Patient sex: M
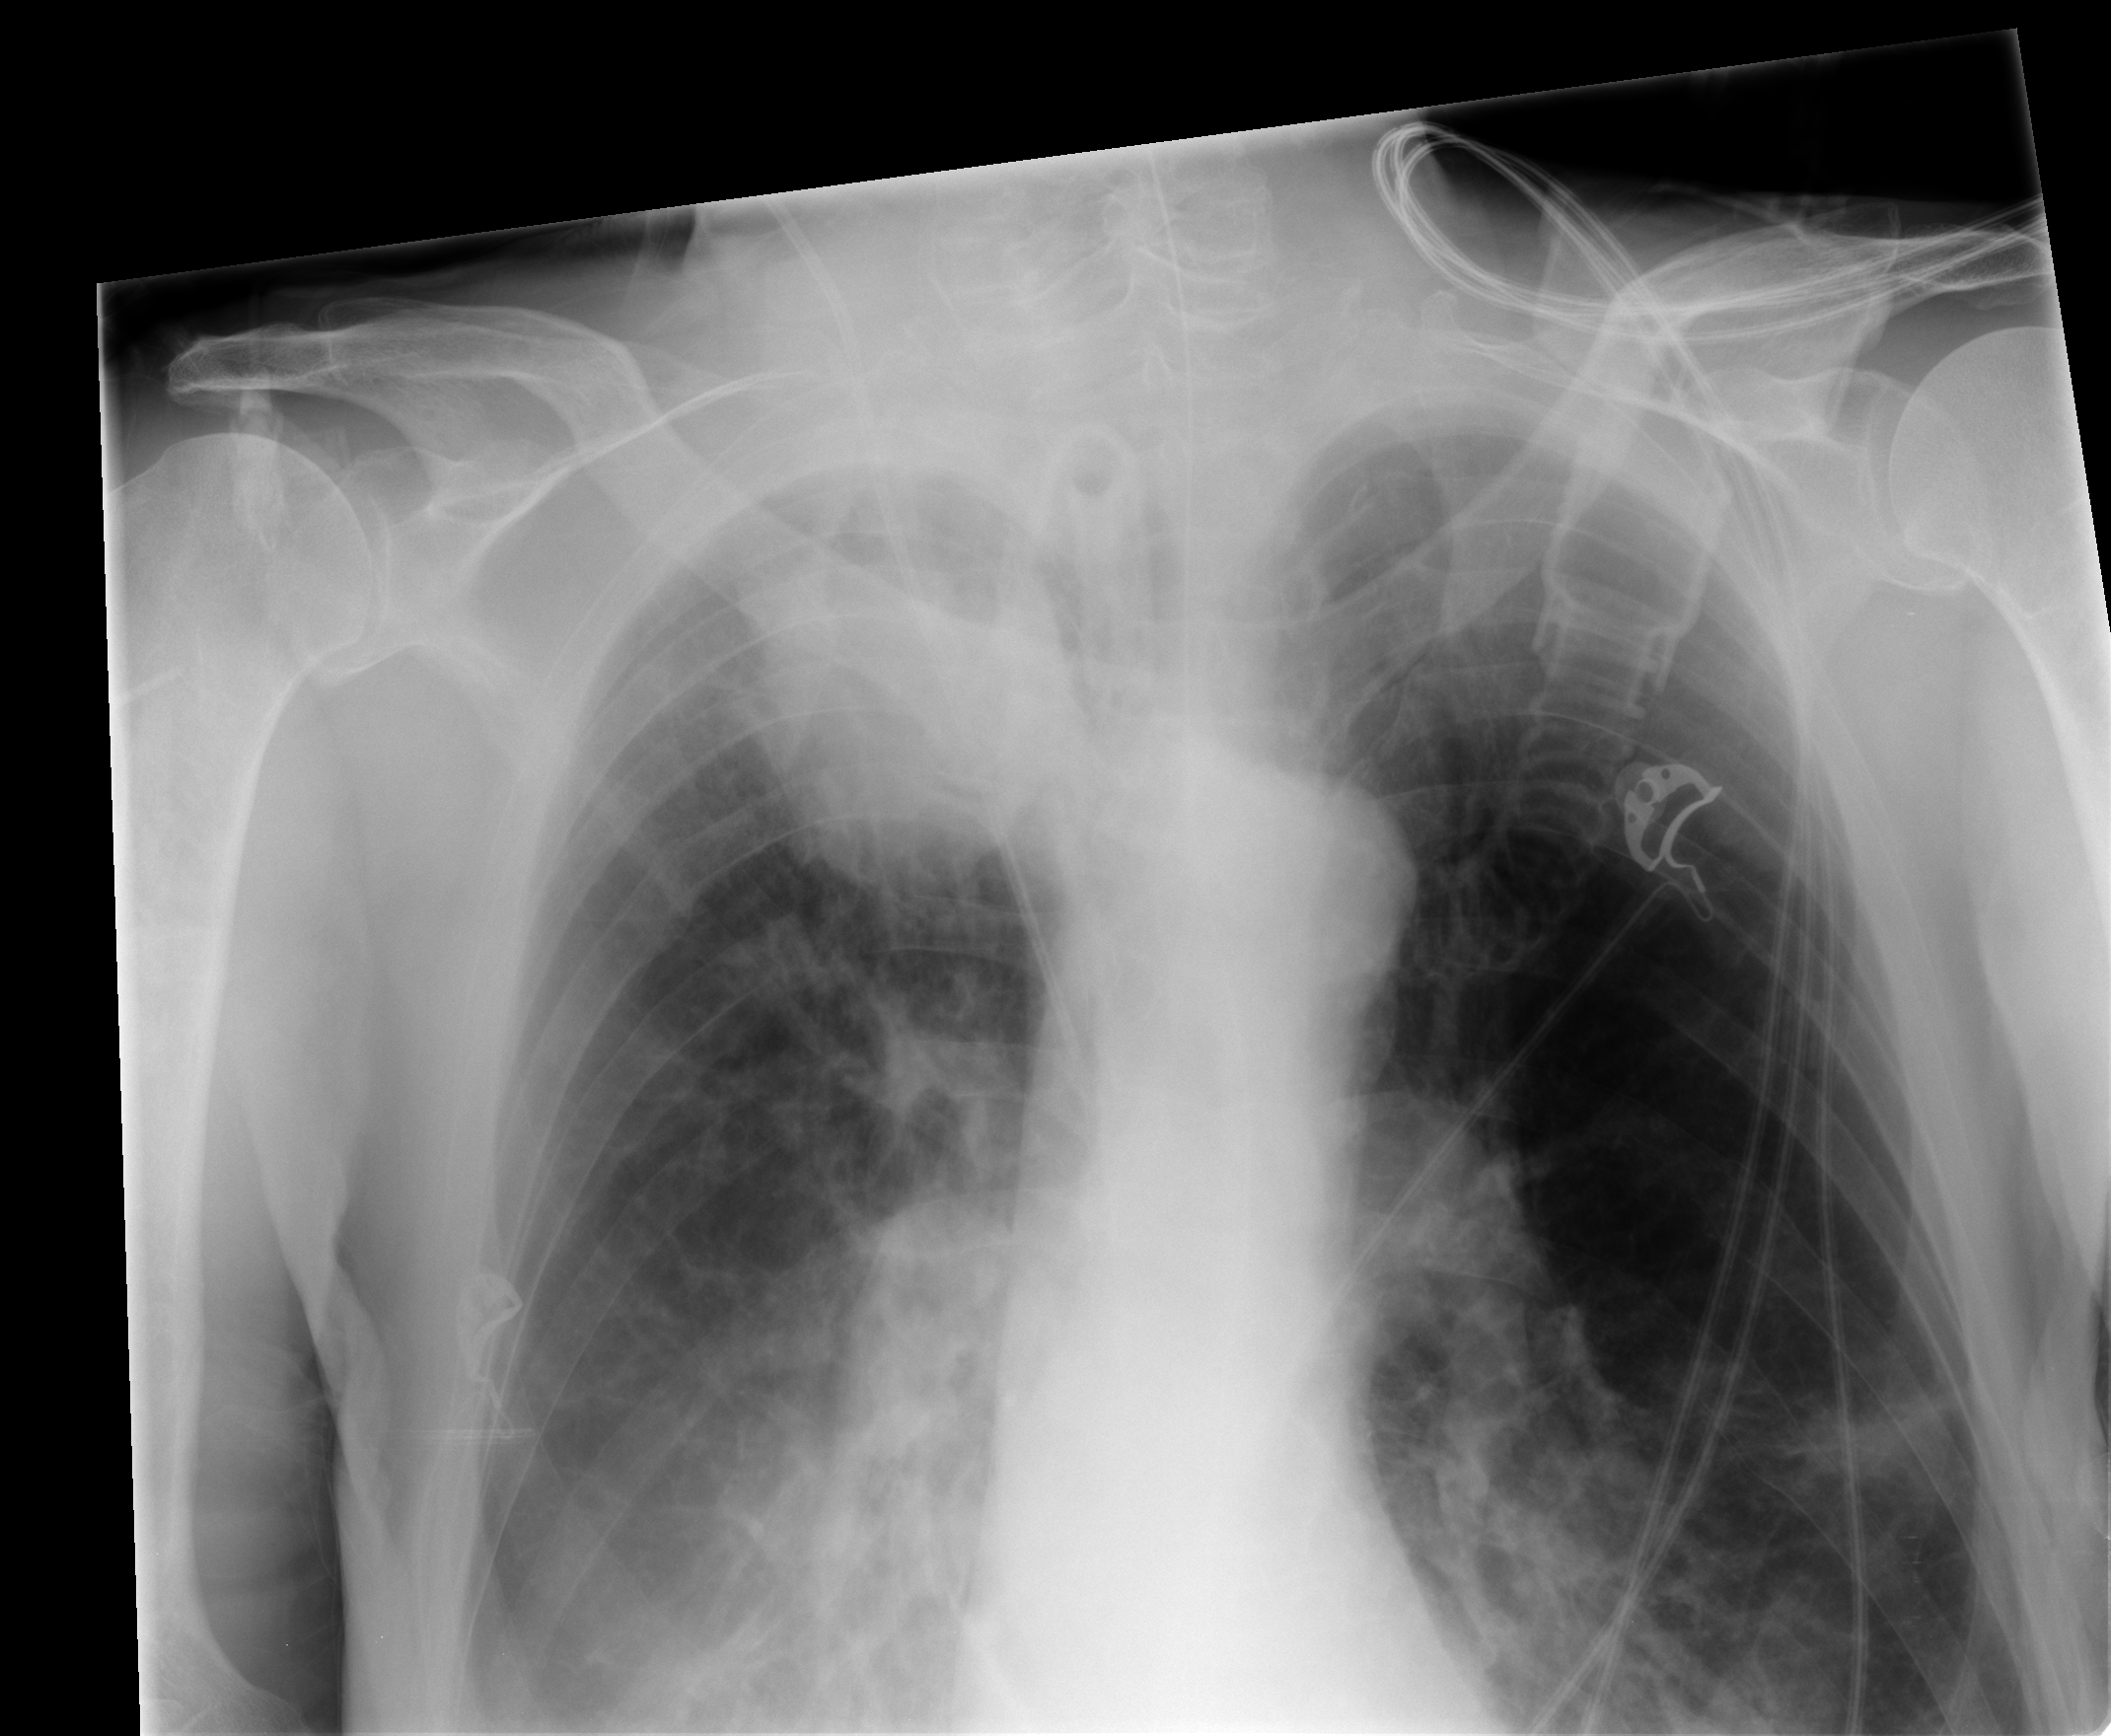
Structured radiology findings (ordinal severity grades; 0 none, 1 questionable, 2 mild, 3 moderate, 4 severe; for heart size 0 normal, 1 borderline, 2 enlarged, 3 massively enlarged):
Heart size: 0
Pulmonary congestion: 0
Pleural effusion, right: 2
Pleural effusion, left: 0
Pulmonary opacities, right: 0
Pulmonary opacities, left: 0
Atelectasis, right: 2
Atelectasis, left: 2